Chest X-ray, PA view. Patient: 25 years old, sex M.
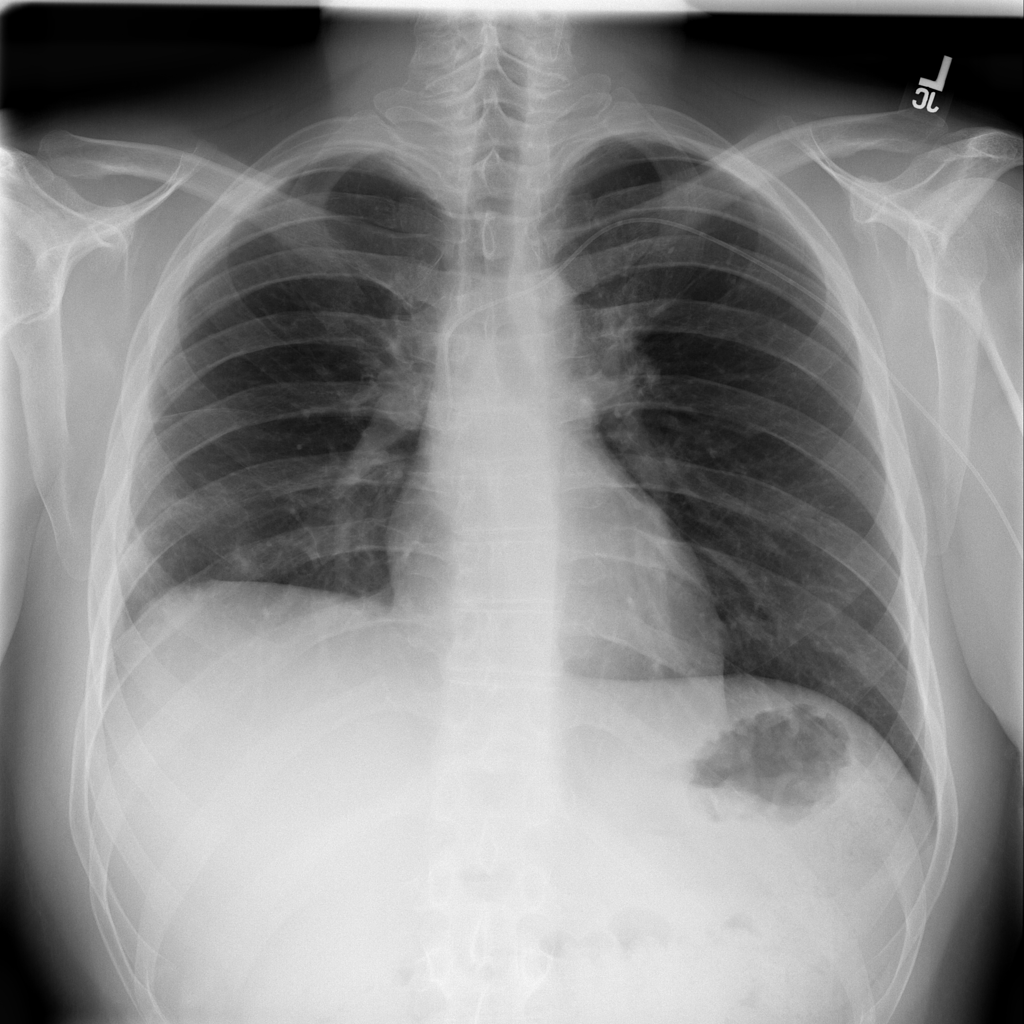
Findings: Fibrosis, Infiltration